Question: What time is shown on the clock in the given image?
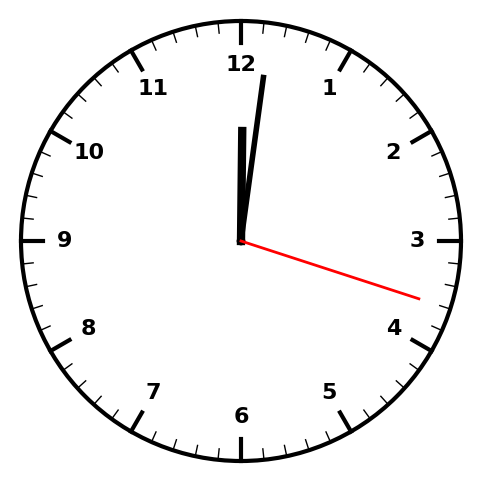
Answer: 12:01:18